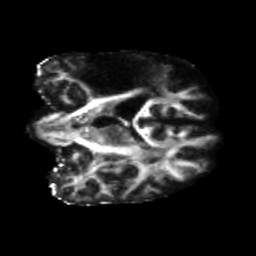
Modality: FA
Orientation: coronal
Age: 56
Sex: female
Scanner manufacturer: siemens
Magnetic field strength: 3 T
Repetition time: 5.47 s
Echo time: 0.0854 s